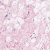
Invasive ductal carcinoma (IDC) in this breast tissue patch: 0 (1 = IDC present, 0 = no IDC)